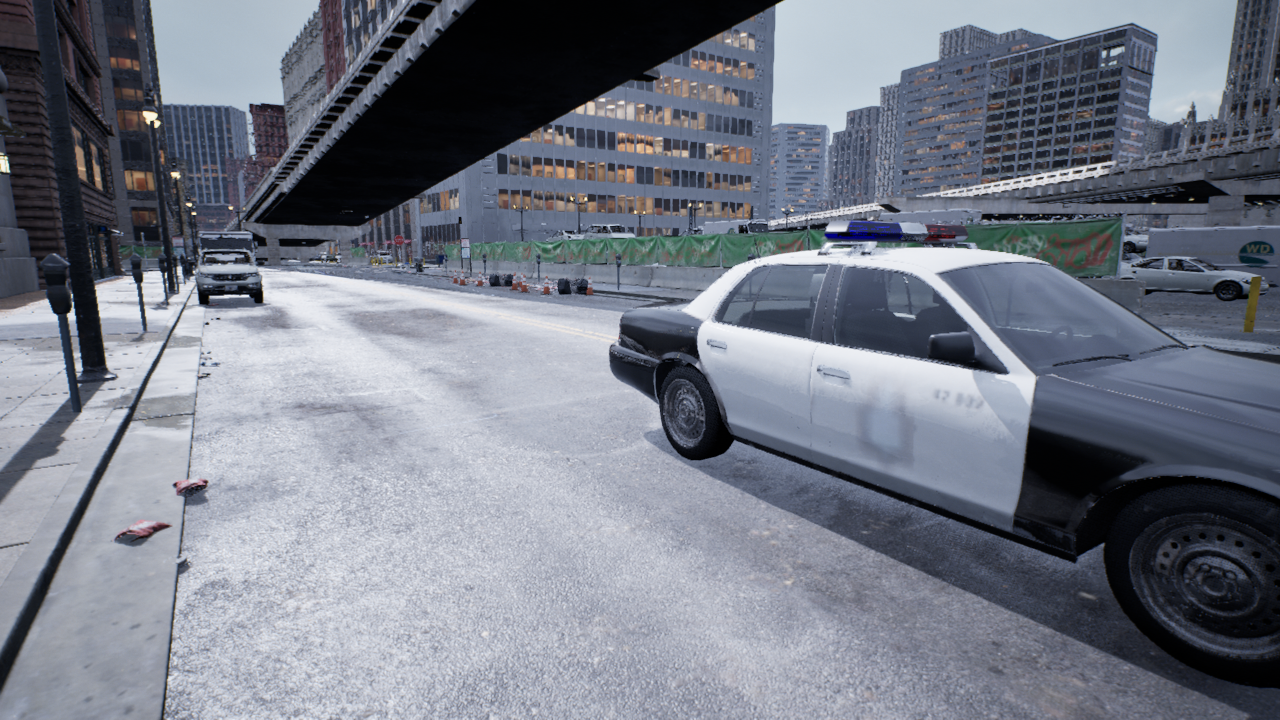
Venue: downtown
Lighting: overcast
Vehicle rig: sedan